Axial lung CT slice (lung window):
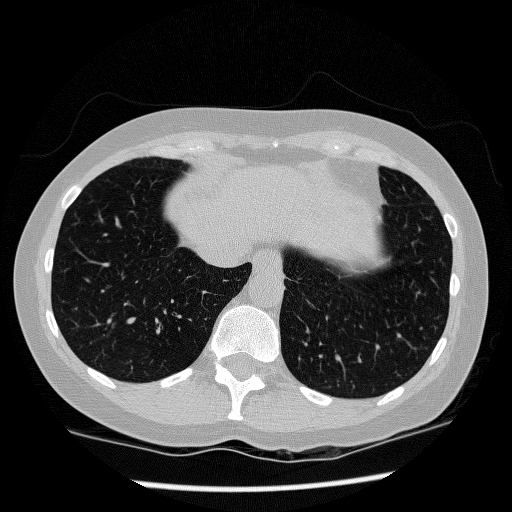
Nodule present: no